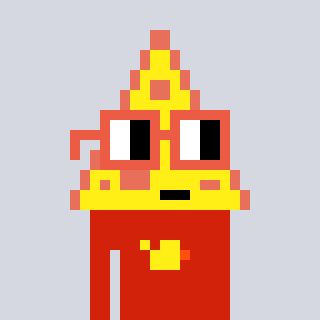
a pixel art character with square orange glasses, a pizza-shaped head and a red-colored body on a cool background